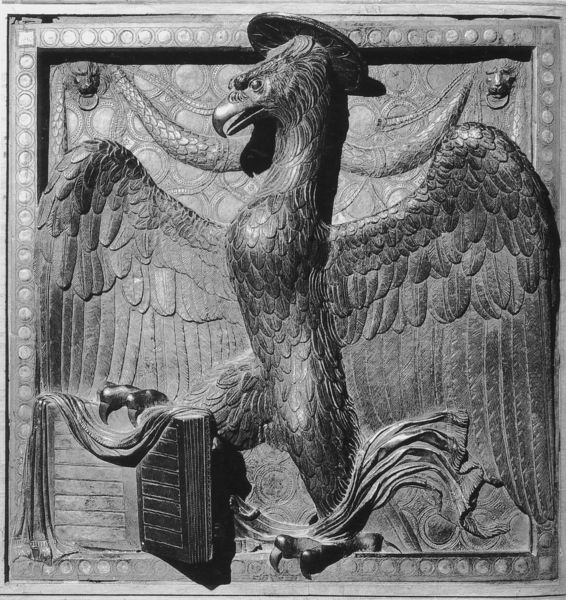
Titel: Evangelistensymbole
Künstler: Donatello
Standort: Padua, Basilica del Santo (EU - I - Venetien)
Schlagwörter: adler, johannes, buch, plastisch, schlange, löwen